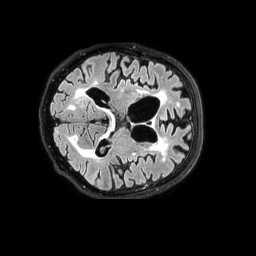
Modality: FLAIR
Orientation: axial
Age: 70
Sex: male
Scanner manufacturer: philips
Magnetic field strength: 3 T
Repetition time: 4.8 s
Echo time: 0.34 s